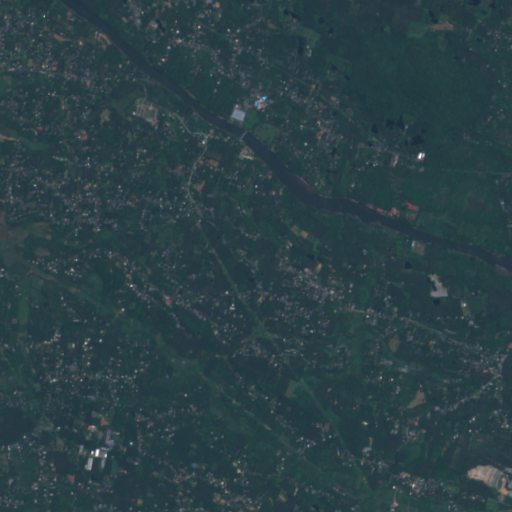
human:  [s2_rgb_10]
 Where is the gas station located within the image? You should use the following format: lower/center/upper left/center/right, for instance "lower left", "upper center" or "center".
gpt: The gas station is located in the lower right of the image.
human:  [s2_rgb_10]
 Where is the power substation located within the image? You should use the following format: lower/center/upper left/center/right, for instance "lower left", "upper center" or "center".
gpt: The power substation is located in the lower left of the image.
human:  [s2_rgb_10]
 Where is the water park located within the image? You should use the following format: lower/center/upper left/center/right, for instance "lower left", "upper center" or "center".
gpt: The water park is located in the upper center of the image.
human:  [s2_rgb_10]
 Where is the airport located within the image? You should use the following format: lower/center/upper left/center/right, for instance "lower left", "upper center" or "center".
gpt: There is no airport in the image.